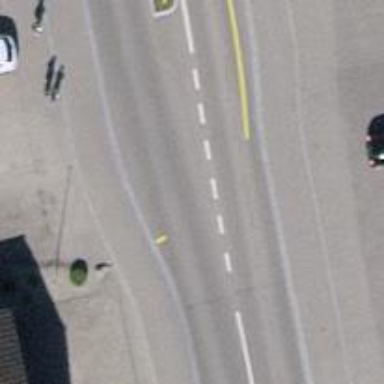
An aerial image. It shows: Public transport stop position.